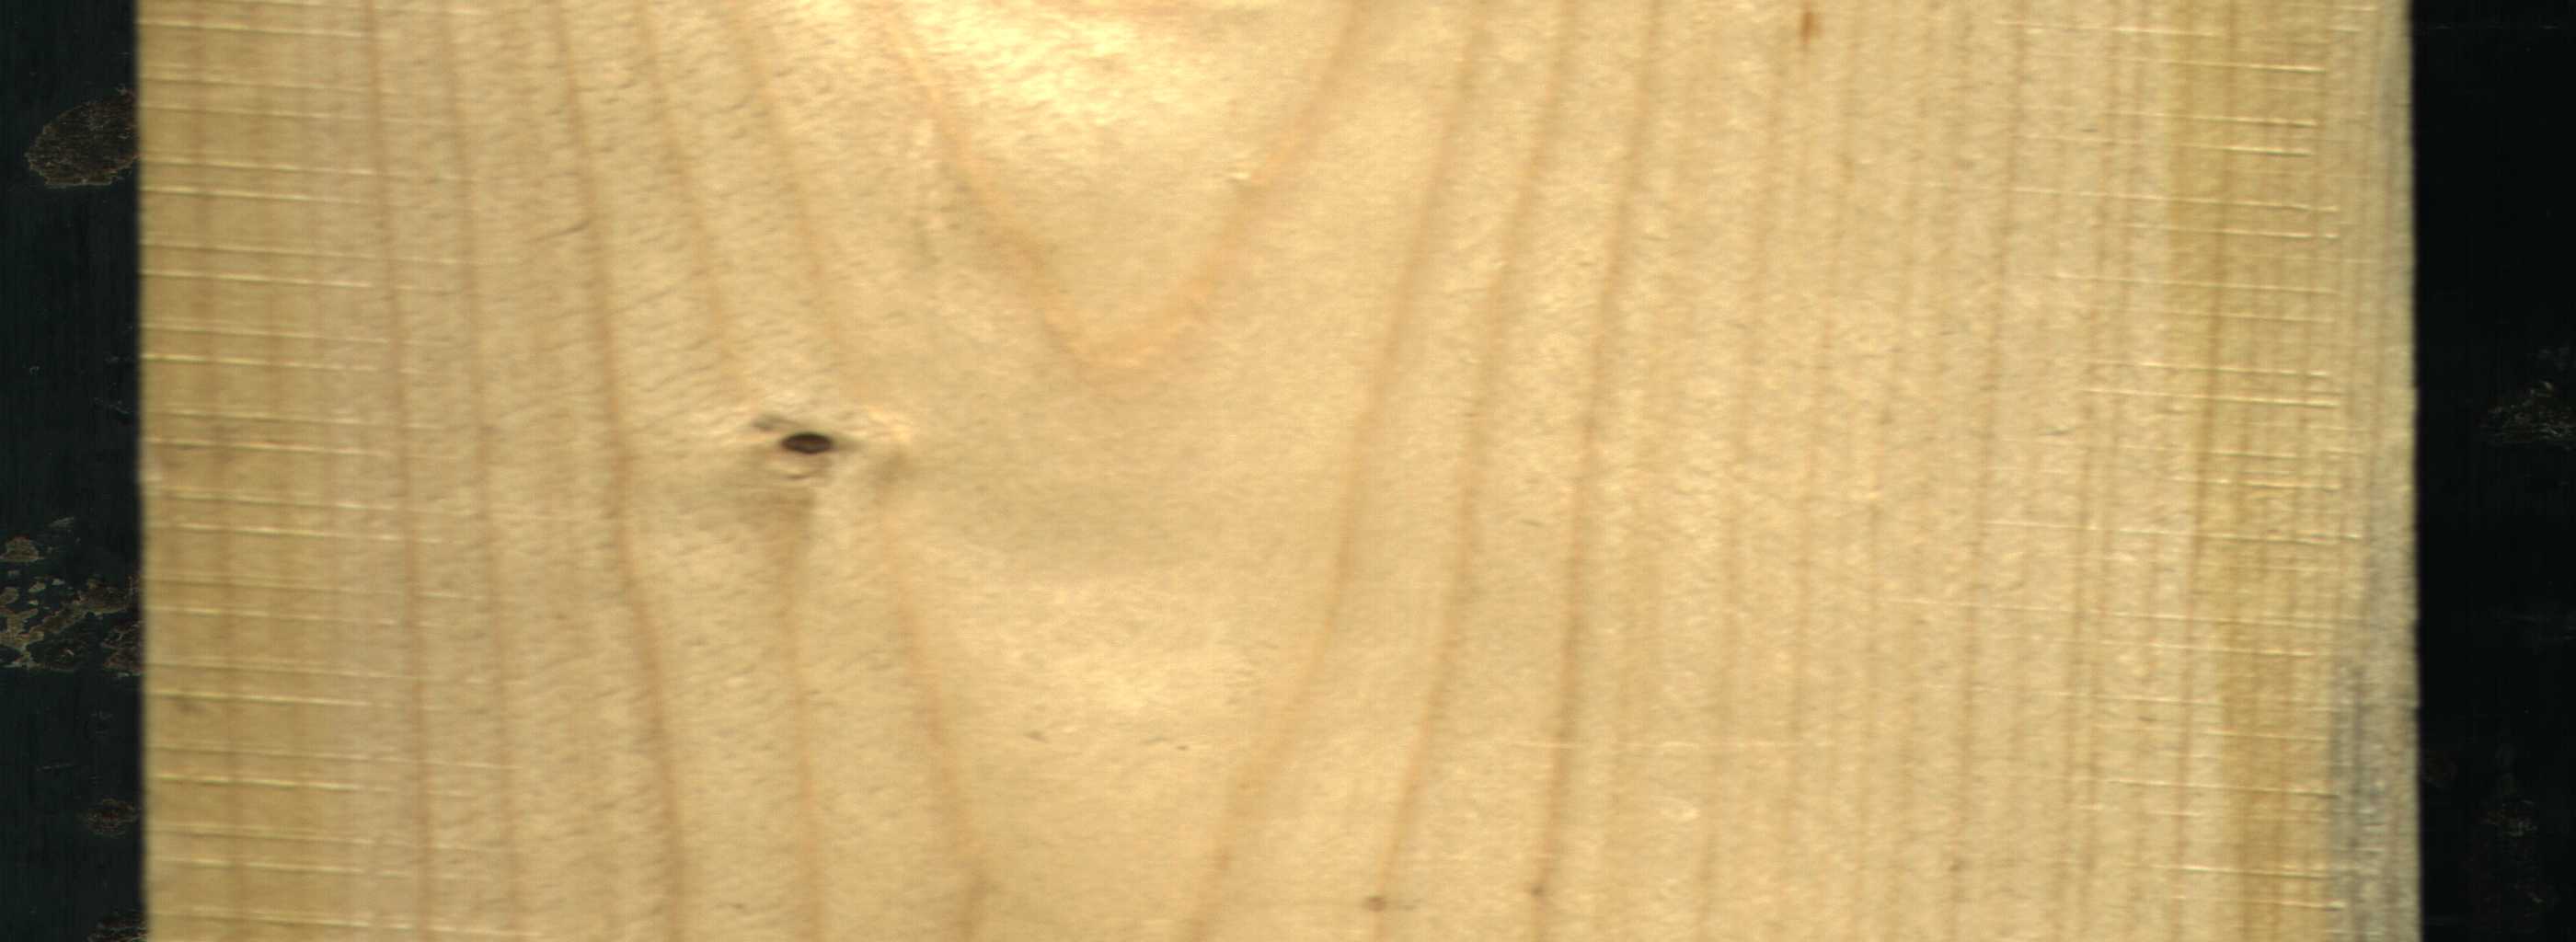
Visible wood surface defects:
Dead_Knot